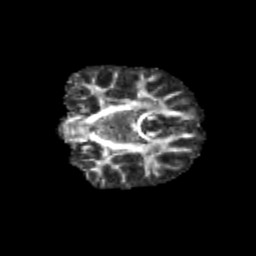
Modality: FA
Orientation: coronal
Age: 9
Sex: female
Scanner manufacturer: siemens
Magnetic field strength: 3 T
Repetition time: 3.8 s
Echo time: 0.07 s